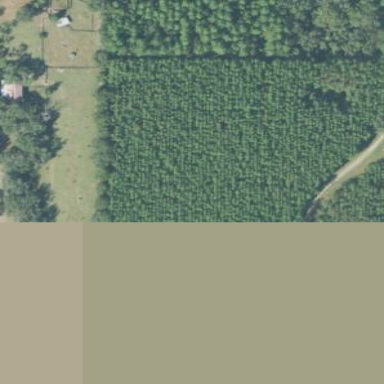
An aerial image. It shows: Forest dominated by needle-leaved trees.